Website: apple-inc
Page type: customer-info-address
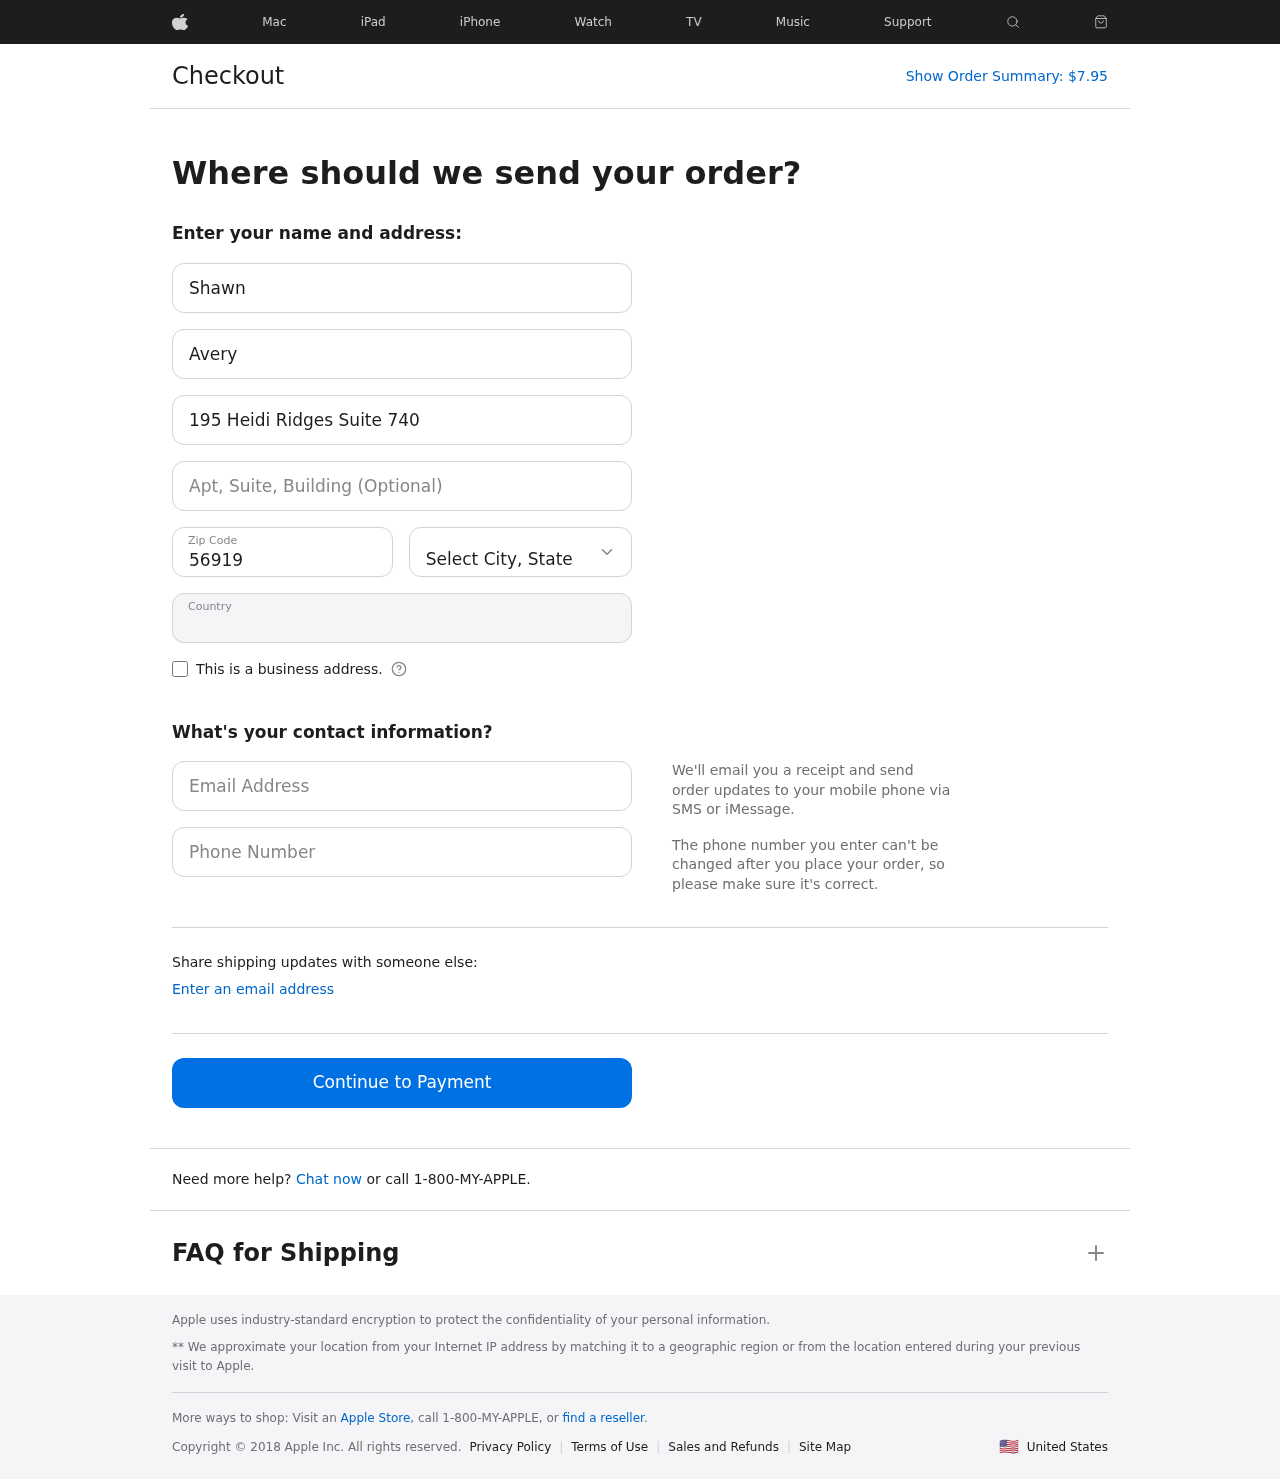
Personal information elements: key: PII_CITY_STATE
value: East Eric, IN
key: PII_COUNTRY
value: United States
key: PII_EMAIL
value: savery@yahoo.com
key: PII_FIRSTNAME
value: Shawn
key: PII_LASTNAME
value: Avery
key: PII_PHONE
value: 9087563629
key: PII_POSTCODE
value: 56919
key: PII_STREET
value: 195 Heidi Ridges Suite 740
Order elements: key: ORDER_TOTAL
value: $7.95